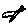
Label: bird